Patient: sex F, age 54
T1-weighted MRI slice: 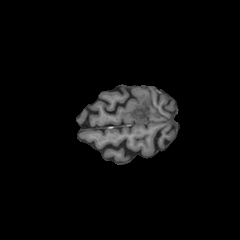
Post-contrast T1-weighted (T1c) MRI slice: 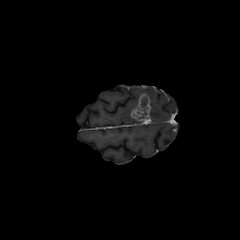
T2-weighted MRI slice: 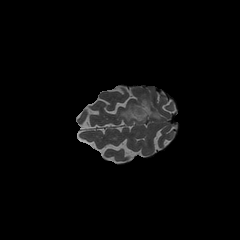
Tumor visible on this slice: yes
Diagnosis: Glioblastoma, IDH-wildtype
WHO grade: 4